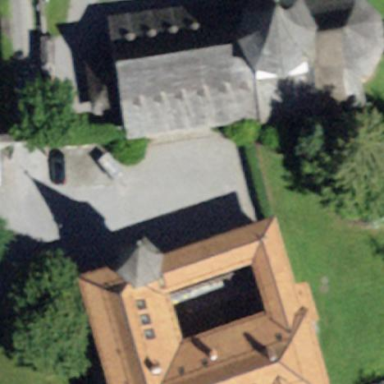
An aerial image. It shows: Church which is place of worship.